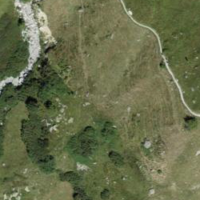
EUNIS habitat code: 23
Species observed at this site:
Ajuga pyramidalis